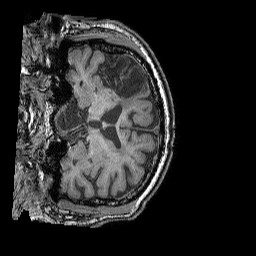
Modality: T1w
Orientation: coronal
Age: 75
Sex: male
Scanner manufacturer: siemens
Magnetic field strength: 3 T
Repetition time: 2.25 s
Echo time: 0.00411 s